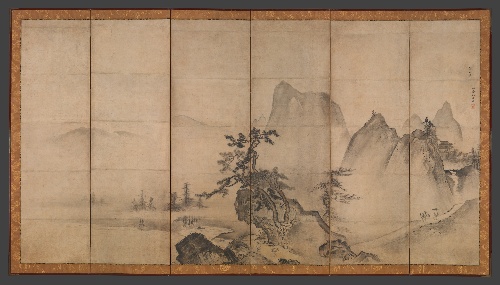
Title: 伝天章周文筆 　山水図屏風|Mountain Landscape
Artist: Tenshō Shūbun
Artist bio: Japanese, active 1414–before 1463
Date: early–mid-15th century
Object type: Screens
Classification: Paintings
Medium: Pair of six-panel folding screens; ink and color on paper
Culture: Japan
Period: Muromachi period (1392–1573)
Dimensions: 60 5/8 in. × 9 ft. 6 3/16 in. (154 × 290 cm)
Overall with mounting: 68 in. × 9 ft. 11 11/16 in. (172.7 × 304 cm)
Department: Asian Art
Credit line: Mary Griggs Burke Collection, Gift of the Mary and Jackson Burke Foundation, 2015
Accession year: 2015
Repository: Metropolitan Museum of Art, New York, NY
Tags: Mountains|Landscapes|Trees